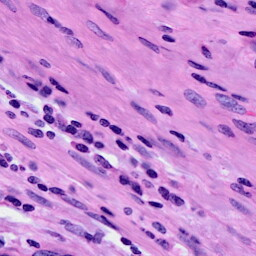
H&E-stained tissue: Cervix